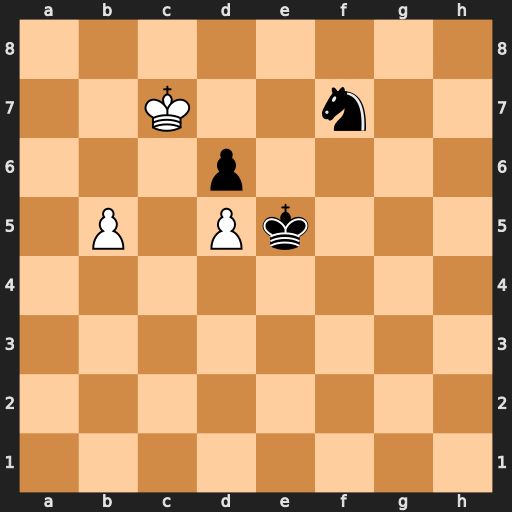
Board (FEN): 8/2K2n2/3p4/1P1Pk3/8/8/8/8
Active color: w
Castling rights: -
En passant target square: -
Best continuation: b6 Kxd5 b7 Ne5 b8=Q